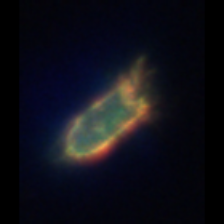
Taxon: Ciliates
Group: Other